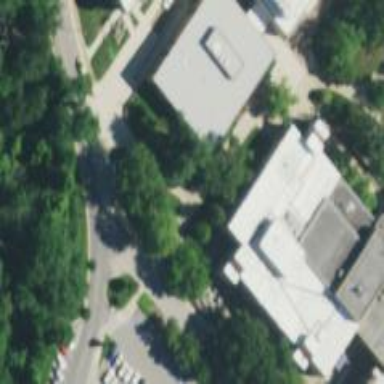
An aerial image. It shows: This is the Humanities Building of college.